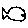
Label: fish